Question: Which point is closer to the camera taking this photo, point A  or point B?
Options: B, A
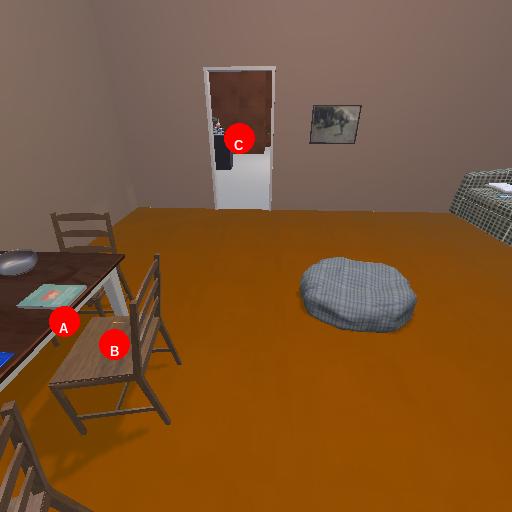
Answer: B